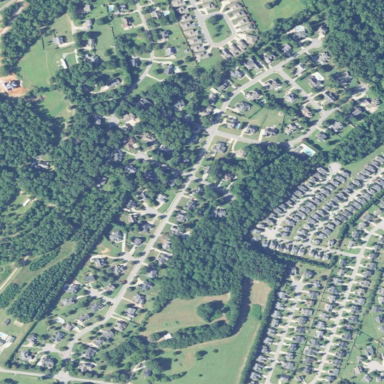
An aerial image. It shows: Residential neighbourhood.